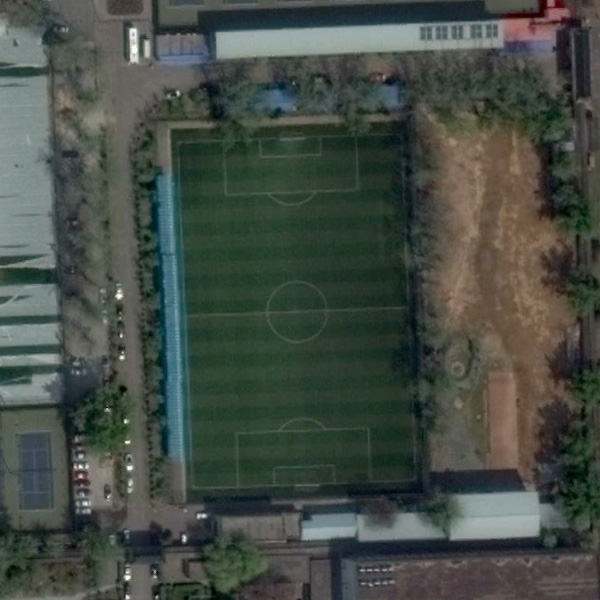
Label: Playground